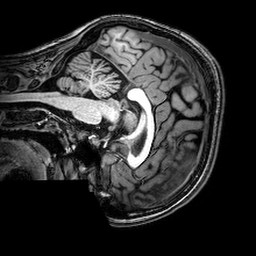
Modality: T1w
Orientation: sagittal
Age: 21
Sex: female
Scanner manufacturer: philips
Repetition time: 0.008247 s
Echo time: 0.00379 s